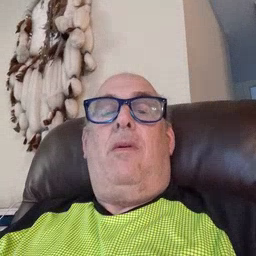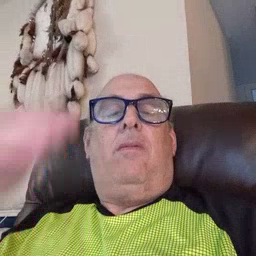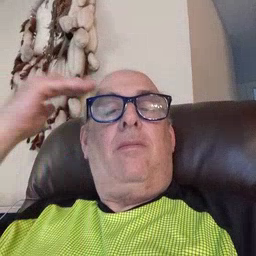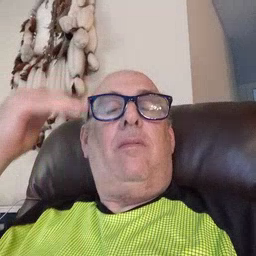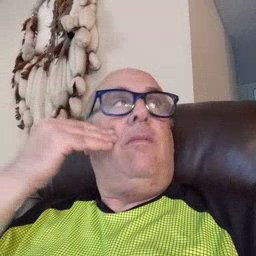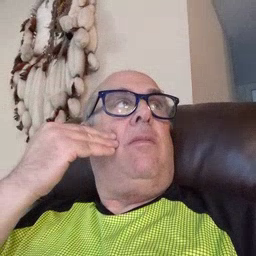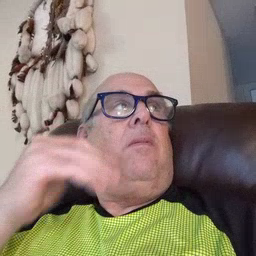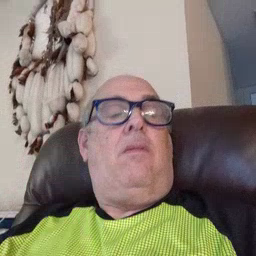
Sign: head